Question: I have another newbie scenario regarding loops and TextBox in UserForms.
Here is what i am trying to accomplish when the "Save" CommandButton is clicked.
1. A loop runs through each text box that name starts with "co" and ends in a number 1-15.
2. If there is a value in that text box the code adds that value to the first cell in a specified range then moves onto the next textbox and cell.
Below is an image of the worksheet with cell ranges and also the userform.
WS and UserForm

Am i on the right track with the code I have started? or is there a more efficient way to do this without a loop? Thank you in advance for your assistance with this.
'''
Private Sub SandCont_Click()
Dim wb As Workbook
Dim wsJHA As Worksheet
Dim wsRange1b As Range
Dim wsRange1c As Range
Dim wsRange2 As Range
Dim wsRange3 As Range
Dim wsRange4 As Range
Dim wsRange5 As Range
Dim wsRange6 As Range
Dim wsRange7 As Range
Dim wsRange8 As Range
Dim wsRange9 As Range
Dim wsRange10 As Range
Dim c As Control
Dim i As Integer 'used to loop through cells in ranges listed below???
Dim x As String 'will be first two characters of textbox name
Dim y As String 'will be last character of textbox name
Dim z As Integer 'used to loop through textboxes on userform???
Set wb = Application.ThisWorkbook
Set wsJHA = wb.Sheets("JHA Keying")
Set wsRange1b = wsJHA.Range("B4:B11")
Set wsRange1c = wsJHA.Range("C4:C11")
For Each c In Me.Controls
If TypeName(c) = "TextBox" Then
x = Left(c.Name, 2)
y = Right(c.Name, 3)
If x = "co" And y <= "015" Then
wsRange1b.Value = c.Value
End If
End If
Next c
' Application.ThisWorkbook.Save
End Sub
'''
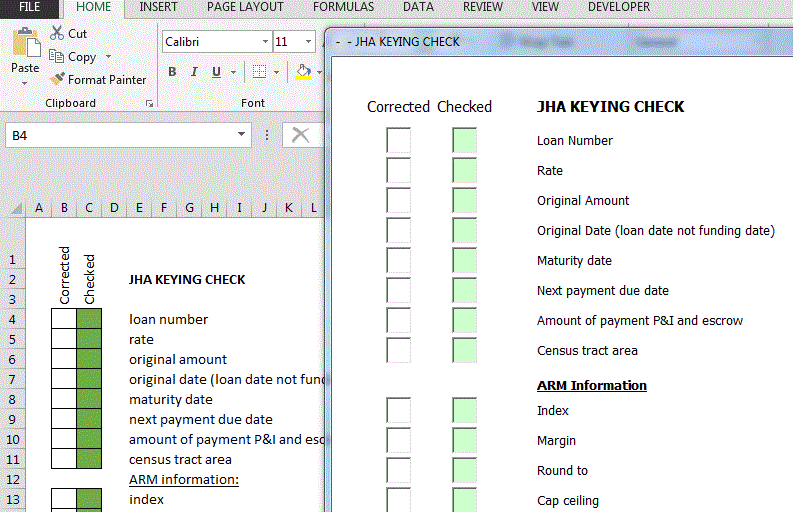
Answer: You should check the name of text box this way:
'''
If c.Name Like "co*0[0-1][0-5]" Then...
'''
### Explanation:
- - - - -